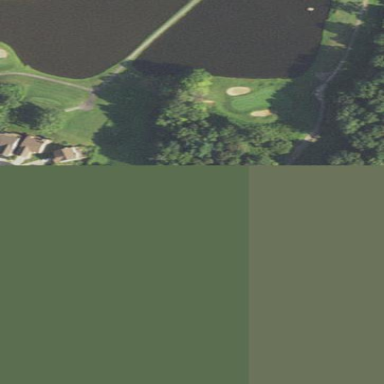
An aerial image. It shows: Scenic golf fairway.